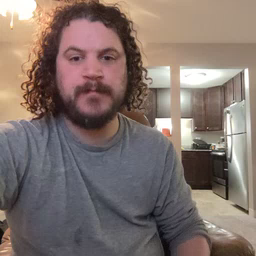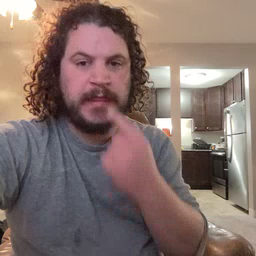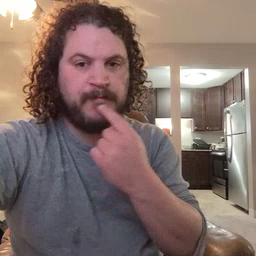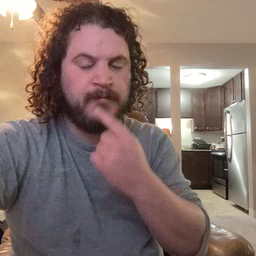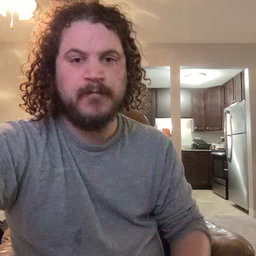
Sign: lips